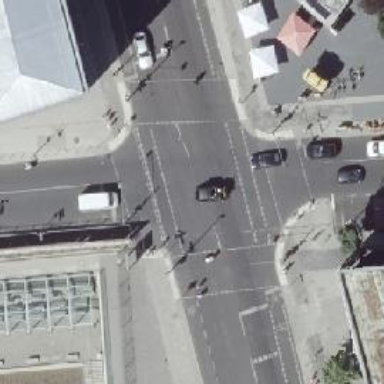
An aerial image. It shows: Road crossing with traffic signals.